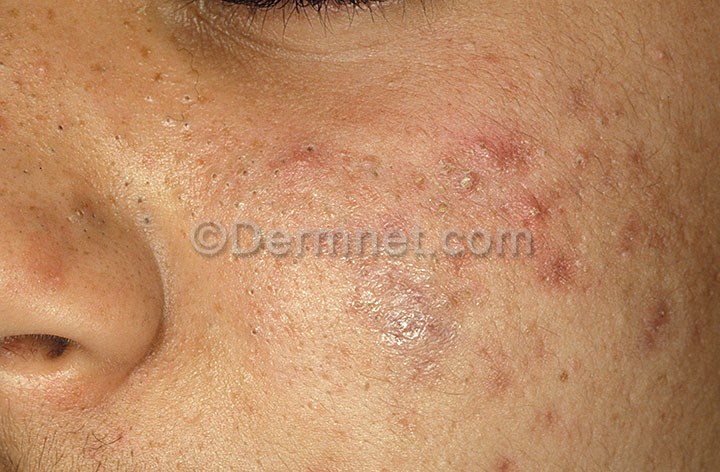
Disease: Acne and Rosacea Photos